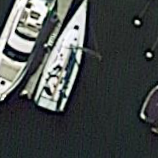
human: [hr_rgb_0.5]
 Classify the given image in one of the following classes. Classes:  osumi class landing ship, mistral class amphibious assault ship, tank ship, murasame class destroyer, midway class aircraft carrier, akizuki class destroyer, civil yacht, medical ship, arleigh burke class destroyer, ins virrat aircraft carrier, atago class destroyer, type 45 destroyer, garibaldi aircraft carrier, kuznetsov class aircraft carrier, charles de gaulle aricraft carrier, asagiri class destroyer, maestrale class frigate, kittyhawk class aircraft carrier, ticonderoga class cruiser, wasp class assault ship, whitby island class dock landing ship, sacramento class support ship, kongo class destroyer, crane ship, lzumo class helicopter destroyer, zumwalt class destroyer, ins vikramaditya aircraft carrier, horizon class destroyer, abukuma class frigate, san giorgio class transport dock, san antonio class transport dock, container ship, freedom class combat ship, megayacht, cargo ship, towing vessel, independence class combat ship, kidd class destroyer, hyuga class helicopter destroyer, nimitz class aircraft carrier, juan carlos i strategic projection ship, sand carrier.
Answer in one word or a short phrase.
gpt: Civil yacht